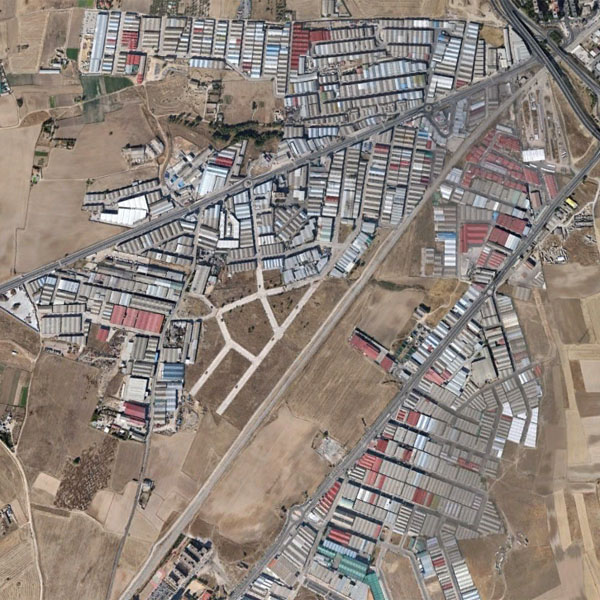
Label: Industrial